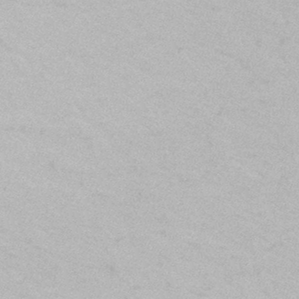
Label: frost